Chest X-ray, AP view. Patient: 71 years old, sex F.
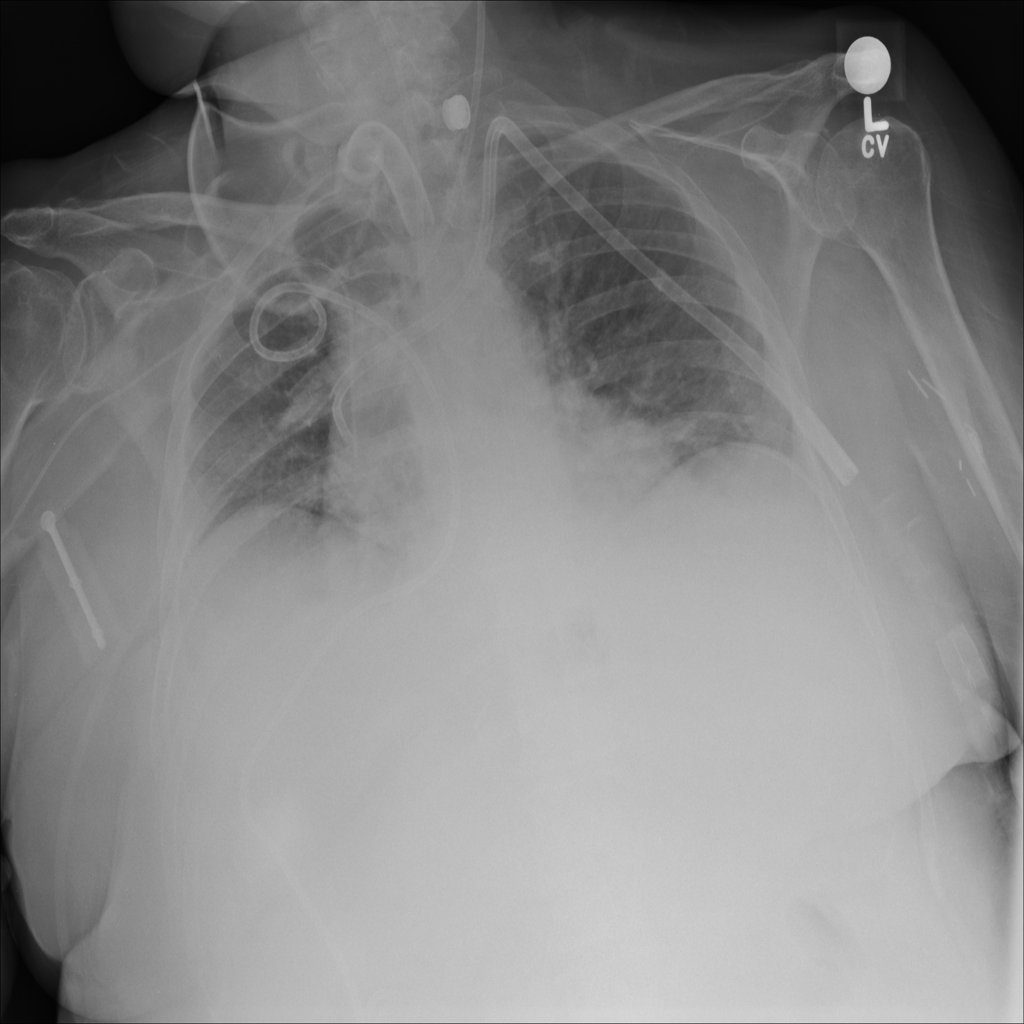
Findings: Effusion